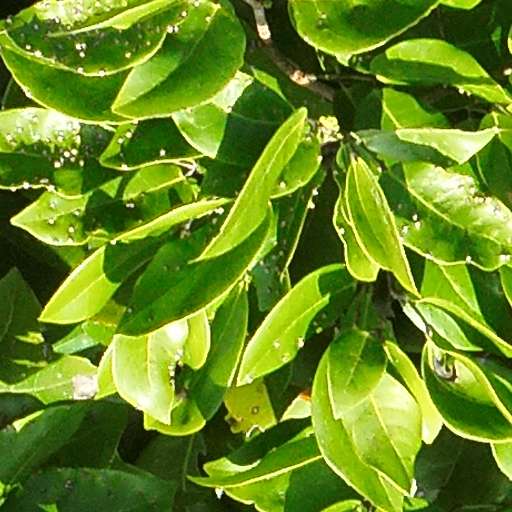
Species: Prioria copaifera
GBIF accepted scientific name: Prioria copaifera
Crown area (m\u00b2): 167.747